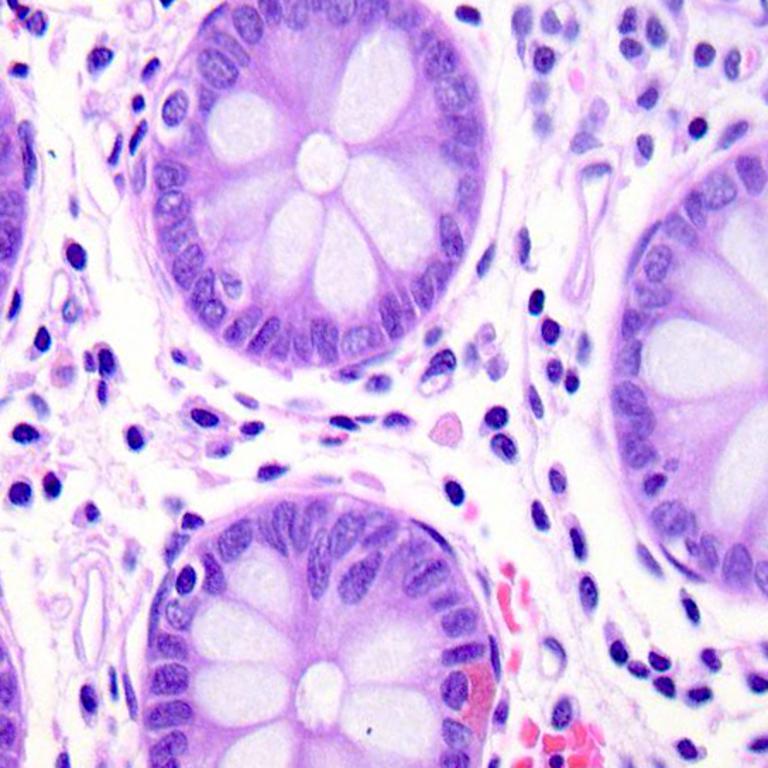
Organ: colon
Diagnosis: benign